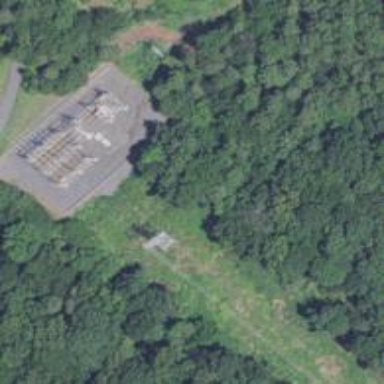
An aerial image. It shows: Distribution level power substation surrounded by fence.